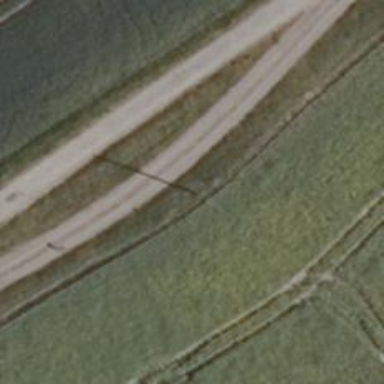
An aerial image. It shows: Power pole.